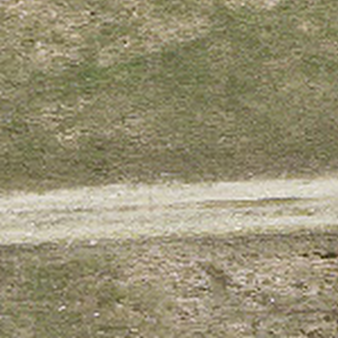
Label: other